Interaction volume radius: 5 \u00c5
Interaction volume height: 10 \u00c5
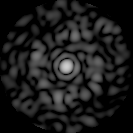
Disorder parameter: 0.8599